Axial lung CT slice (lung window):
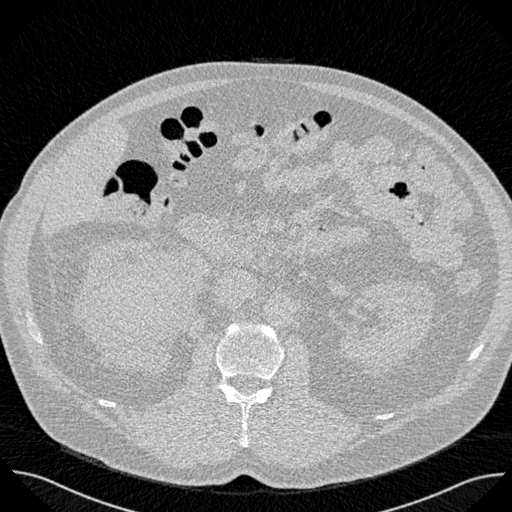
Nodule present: no